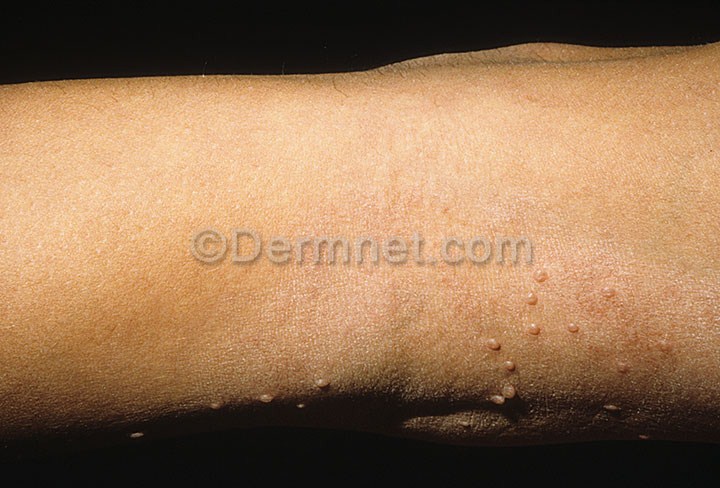
Disease: Warts Molluscum and other Viral Infections